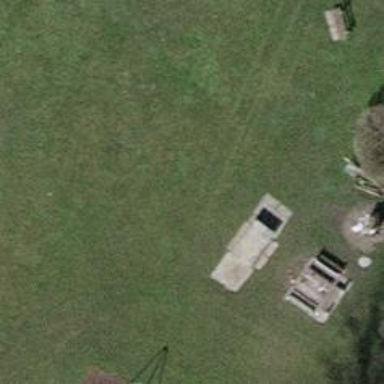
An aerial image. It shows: Picnic table located in leisure land area.